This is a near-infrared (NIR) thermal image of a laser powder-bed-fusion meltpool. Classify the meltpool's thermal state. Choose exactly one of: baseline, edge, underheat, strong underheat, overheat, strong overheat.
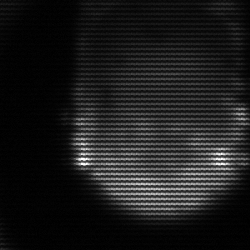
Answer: edge